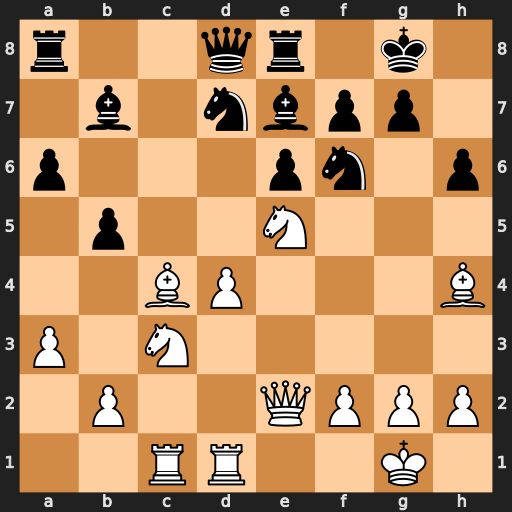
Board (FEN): r2qr1k1/1b1nbpp1/p3pn1p/1p2N3/2BP3B/P1N5/1P2QPPP/2RR2K1
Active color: w
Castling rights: -
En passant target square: -
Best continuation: Nxf7 bxc4 Nxd8